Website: crate-barrel
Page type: newsletter-management
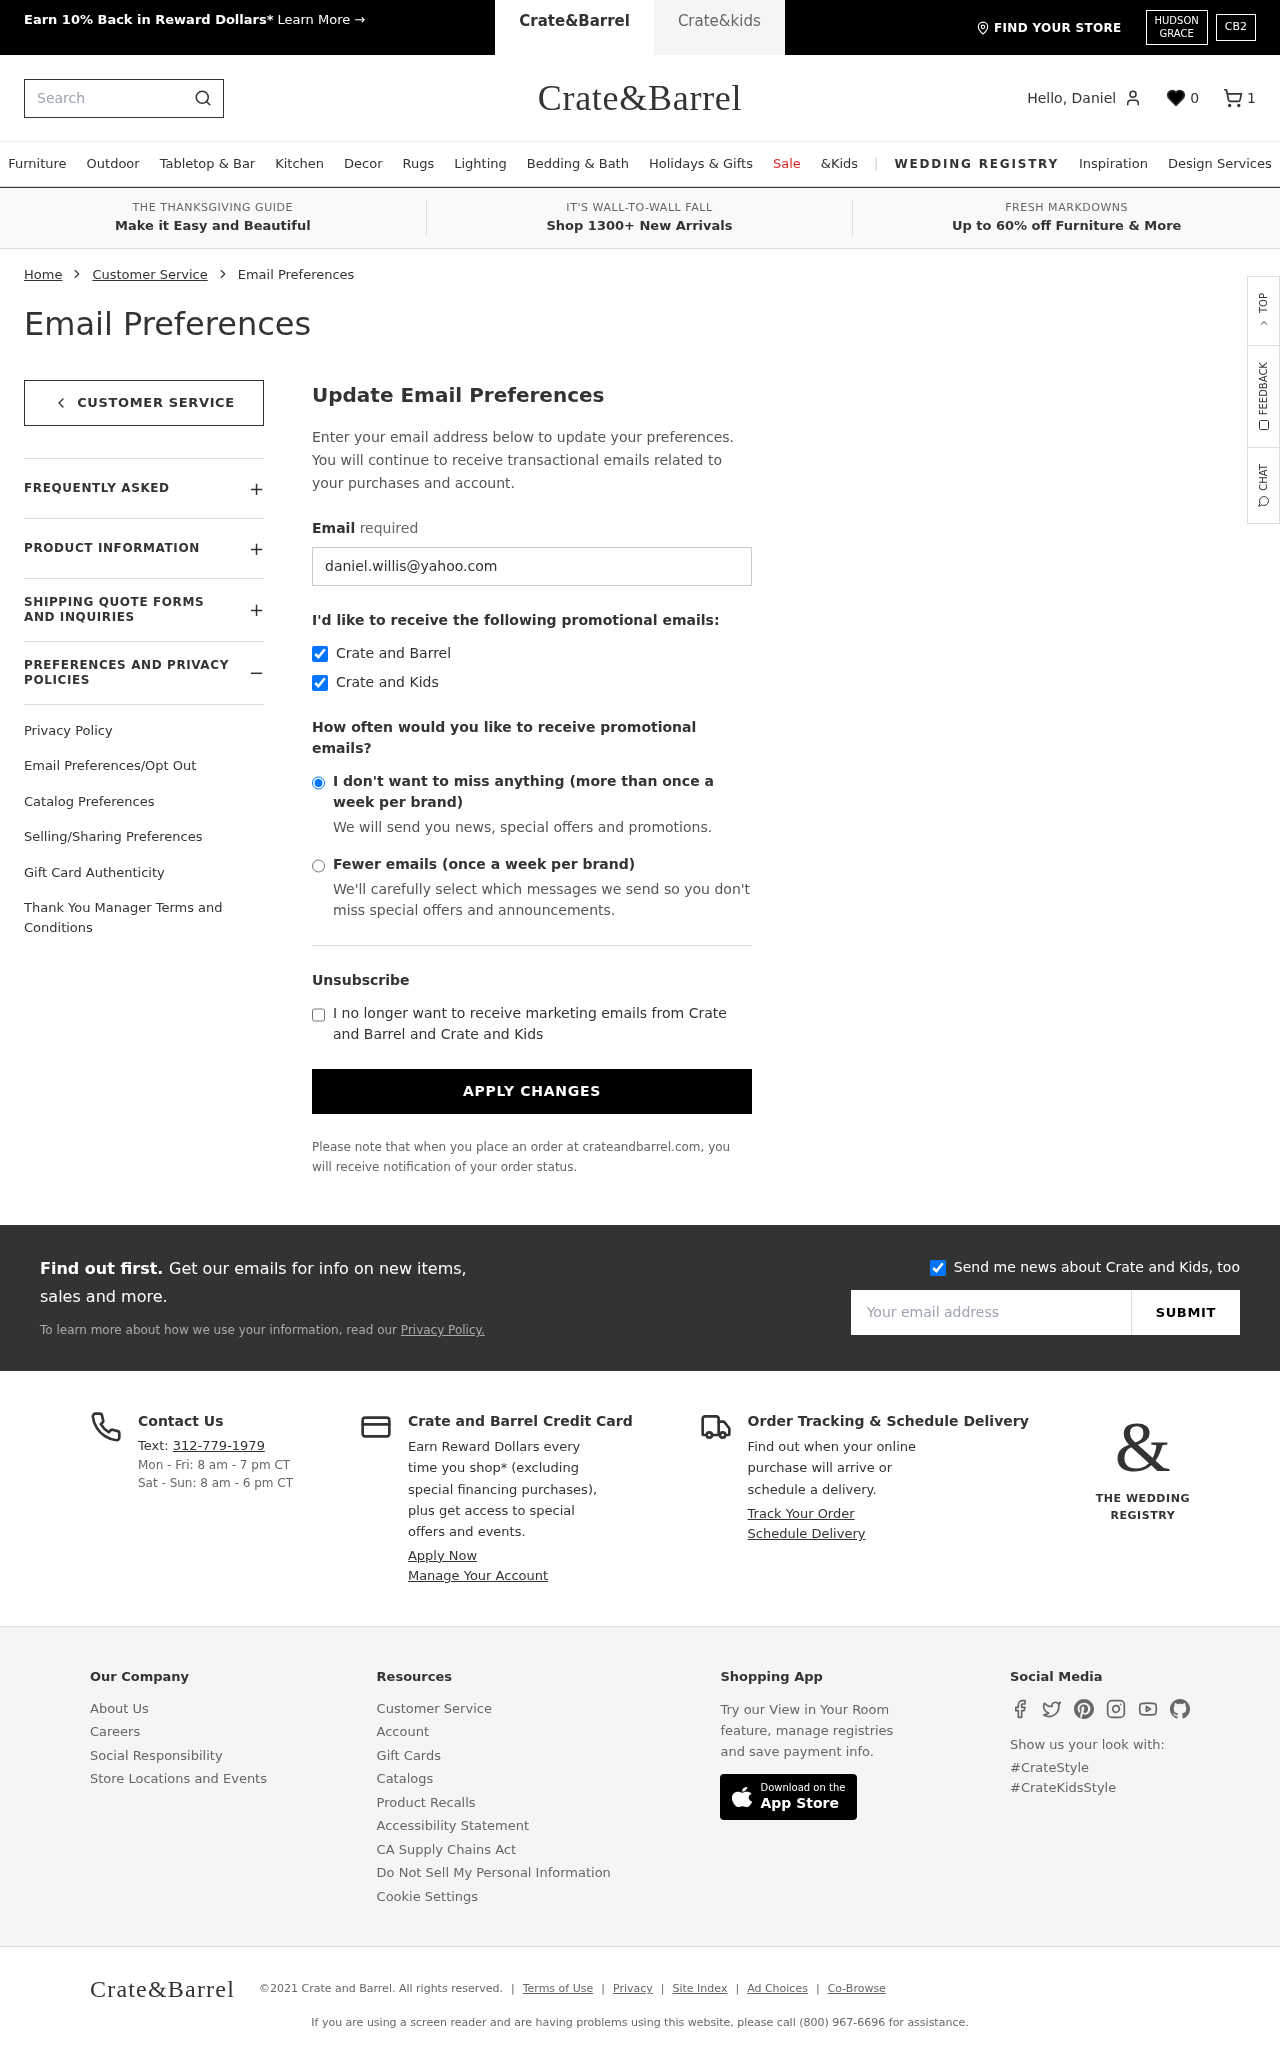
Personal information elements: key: PII_EMAIL
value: daniel.willis@yahoo.com
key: PII_FIRSTNAME
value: Daniel
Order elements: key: ORDER_NUM_ITEMS
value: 1
Search elements: key: HEADER_SEARCH
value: Search
Other elements: key: FAVORITES_COUNT
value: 0